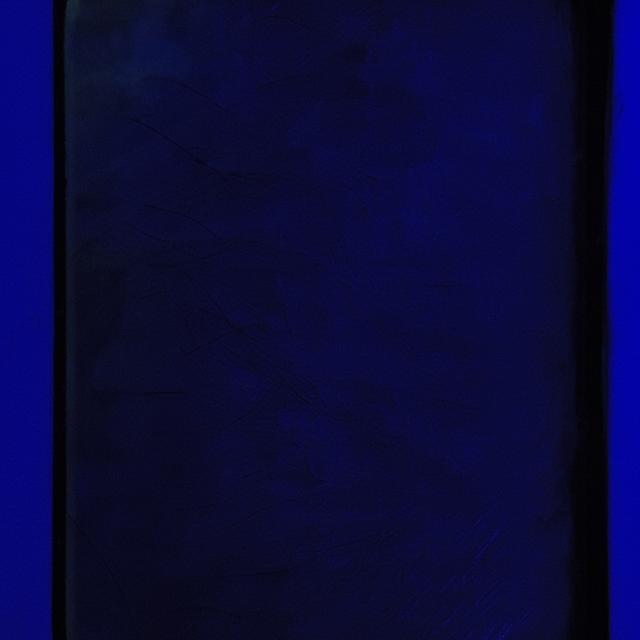
Healthy canine skin — no visible lesions, inflammation, or abnormalities. The skin and coat appear normal.